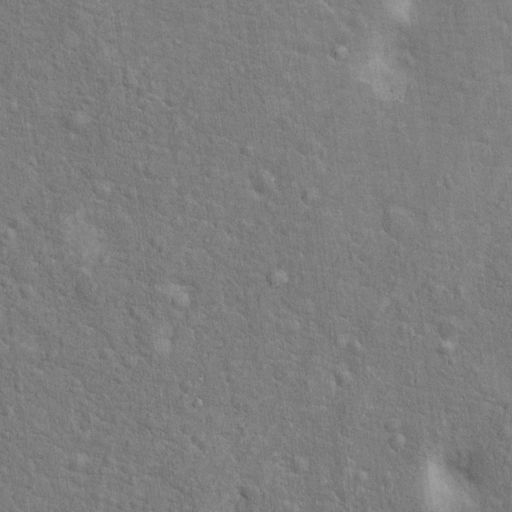
Classes present: Background, Cone